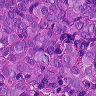
Metastatic tissue present: yes